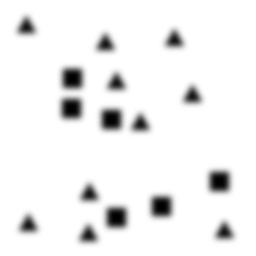
Squares: 6
Triangles: 10
Stars: 0
Total shapes: 16